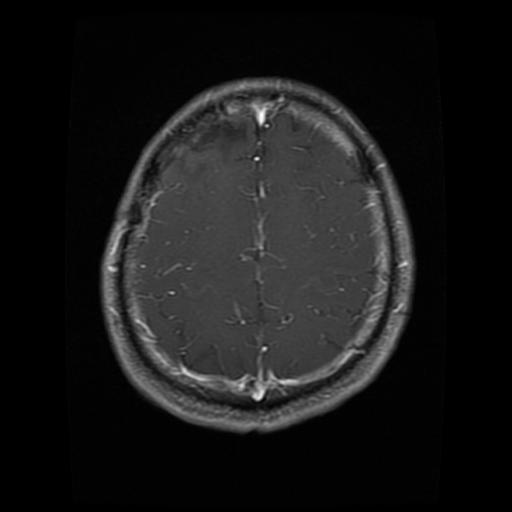
Label: glioma